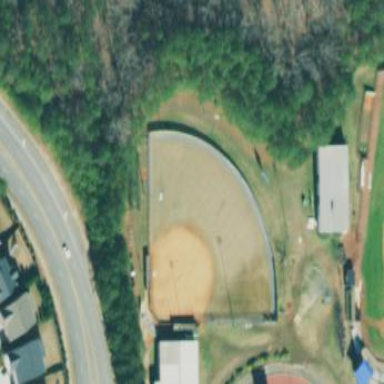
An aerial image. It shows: Softball pitch for leisure and sport activities.